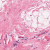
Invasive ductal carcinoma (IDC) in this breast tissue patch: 0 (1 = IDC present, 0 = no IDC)